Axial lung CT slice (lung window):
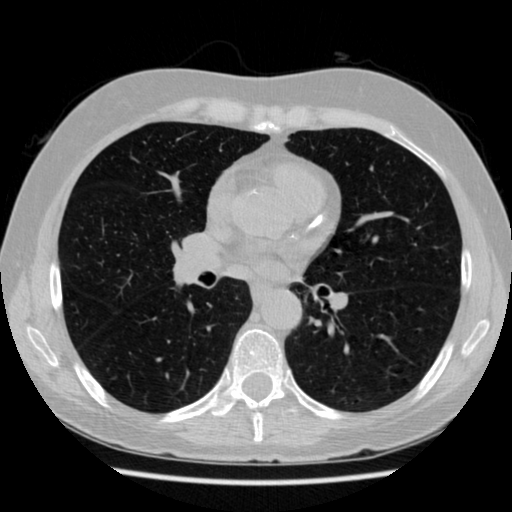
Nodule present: no